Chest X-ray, PA view. Patient: 24 years old, sex M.
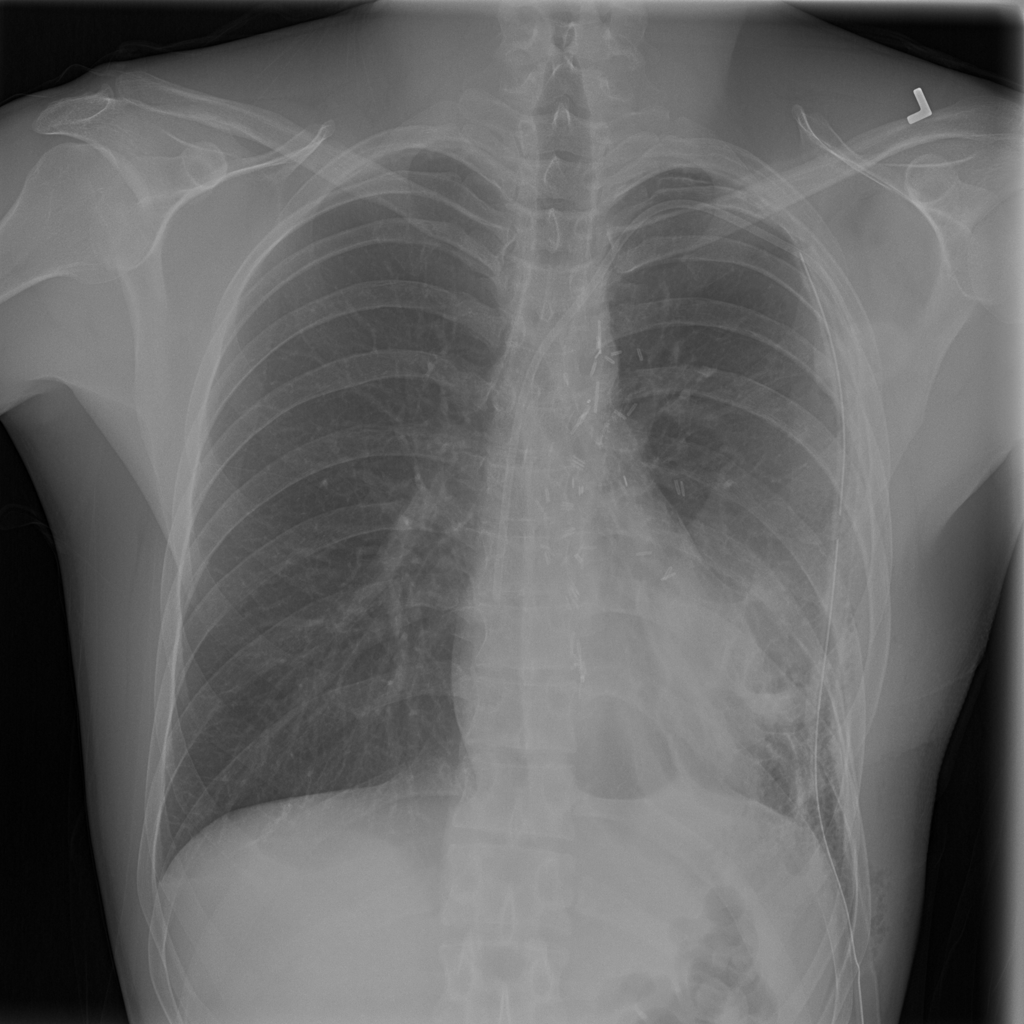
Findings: Emphysema